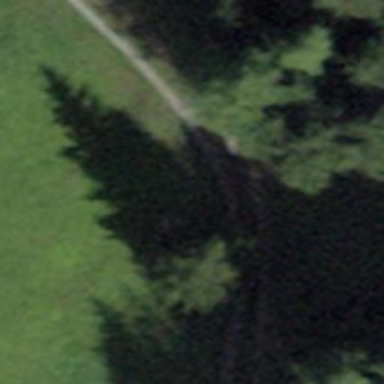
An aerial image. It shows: Gravel track with grade4 tracktype.